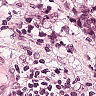
Metastatic tissue present: yes